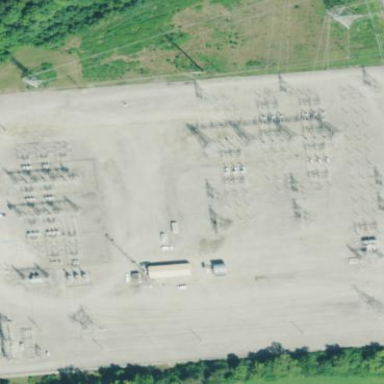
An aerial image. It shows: Substation surrounded by fence.